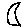
Label: moon